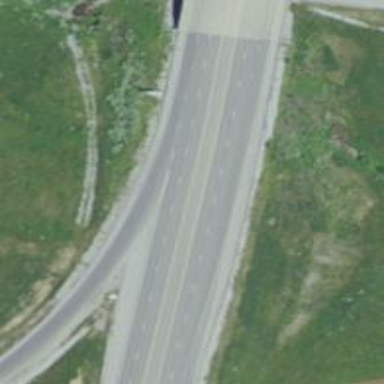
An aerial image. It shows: Motorway junction.